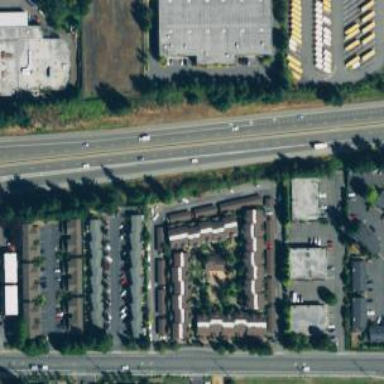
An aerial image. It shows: Residential area with apartments.